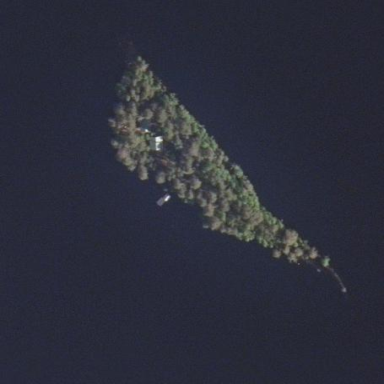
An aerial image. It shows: Islet covered with needle-leaved forest.